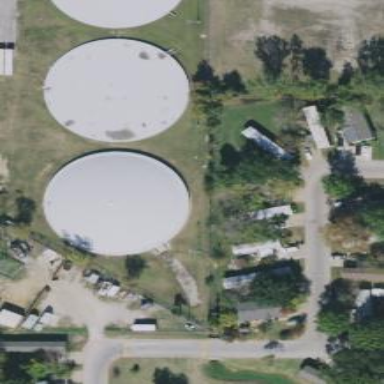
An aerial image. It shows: Storage tank building.